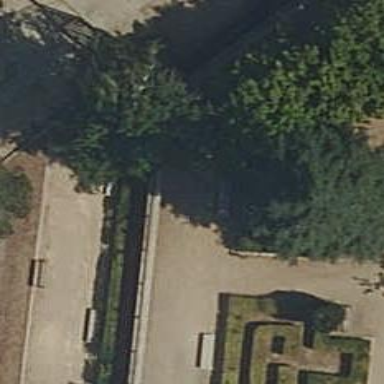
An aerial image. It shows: Concrete bench.